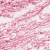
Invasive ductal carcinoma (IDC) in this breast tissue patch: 0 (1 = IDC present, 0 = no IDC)